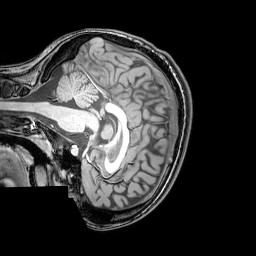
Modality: T1w
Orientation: sagittal
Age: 22
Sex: female
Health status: healthy
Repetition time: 0.081 s
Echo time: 0.037 s